Question: I want to make a menu like this :

and here what I have done so far :
'''
<nav class="container site-navigation clearfix">
<ul id="menu-main-menu" class="main-menu">
<li id="menu-item-7" class="current-menu-item current_page_item">
<a href="http://localhost/artech/">Home</a>
</li>
<li id="menu-item-50" class="menu-item menu-parent-item">
<a href="http://localhost/artech/teaching/">Teaching</a>
<div class="sub-menu-outer">
<div class="sub-menu-inner">
<ul class="sub-menu">
<li id="menu-item-75" class="menu-item">
<a href="http://localhost/artech/teaching/description/">Description</a>
</li>
<li id="menu-item-84" class="menu-item">
<a href="http://localhost/artech/teaching/papers/">Papers</a>
</li>
<li id="menu-item-82" class="menu-item">
<a href="http://localhost/artech/teaching/tasks/">Tasks</a>
</li>
<li id="menu-item-83" class="menu-item">
<a href="http://localhost/artech/teaching/log-in/">Log In
</a>
</li>
</ul>
</div>
</div>
</li>
<li id="menu-item-21" class="menu-item">
<a href="http://localhost/artech/creative-technology/">Creative Technology</a>
</li>
<li id="menu-item-20" class="menu-item">
<a href="http://localhost/artech/blog/">Blog</a></li>
<li id="menu-item-19" class="menu-item"><a href="http://localhost/artech/bio/">Bio</a>
</li>
<li id="menu-item-18" class="menu-item">
<a href="http://localhost/artech/contact/">Contact</a>
</li>
</ul>
</nav>
'''
and the css :
'''
ul{list-style: none; padding: 0; margin: 0;}
nav{
background: url(http://img29.imageshack.us/img29/3563/6s9a.png) repeat-x bottom left;
height: 44px;
}
#menu-main-menu > li{position: relative; float:left;}
#menu-main-menu > li:not(:first-child){
margin-left: 70px;
}
#menu-main-menu li a{color: #000000; line-height: 35px;}
#menu-main-menu .current-menu-item a,#menu-main-menu .current_page_item a, #menu-main-menu > li:hover a{
font-weight: 700;
}
#menu-main-menu > li:hover ul.sub-menu li a{
font-weight: 400;
}
#menu-main-menu > li:hover ul.sub-menu li:hover a{
font-weight: 700;
}
.sub-menu-outer{background: url(http://img12.imageshack.us/img12/5050/3g1y.png) repeat-y top right #FFFFFF;
} /* two line stripe y*/
.sub-menu-inner{
background: url(http://img12.imageshack.us/img12/5050/3g1y.png) repeat-y top left;
} /* two line stripe y*/
.sub-menu{
background: url(http://img29.imageshack.us/img29/3563/6s9a.png) repeat-x bottom left;
} /* one line stripe x*/
.sub-menu > li{
padding: 5px 15px;
text-align: center;
}
#menu-main-menu > li.menu-parent-item .sub-menu-outer {
display: none;
float: left;
position: absolute;
left: 0;
top: 0;
margin-top: 35px;
}
#menu-main-menu > li.menu-parent-item:hover > .sub-menu-outer{
display: block;
z-index: 1000;
}
'''
<URL>
I have the follow problems that couldn't solve my self :
1. The right and left y-stripes has to start form the begging of parent li and ending at the end of the sub-menu without covering (I have a white background) the parent's li word / page link.
2. The x-stripe at the bottom of the sub-menu has to be over the left and right stripes as the foto shows
3. The sub-menu has to be centered base the widht of parent
Is it possible to solve all this only with css or I have to use jquery. I try a lot especially with the positions but couldn't achieve the desired results.
Any help is very appreciate.
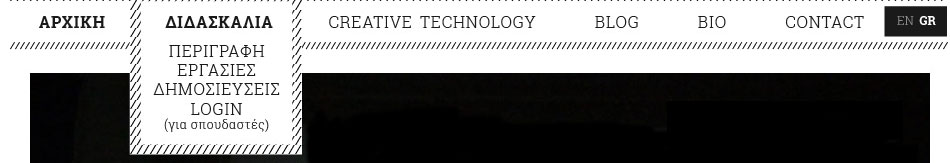
Answer: I manage to solve it somehow. I change my html markup to :
'''
<li id="menu-item-22" class="menu-item menu-item-type-post_type menu-item-object-page menu-item-has-children menu-parent-item menu-item-22">
<a href="http://localhost/artech/teaching/">Teaching</a>
<div class="sub-menu-wrapper" style="margin-left: -75px;"> // This style has been put by jquery
<ul class="sub-menu">
<li id="menu-item-75" class="menu-item menu-item-type-post_type menu-item-object-page menu-item-75">
<a href="http://localhost/artech/teaching/description/">Description</a>
</li>
// more li's here
</ul>
</div>
</li>
'''
the css :
'''
.sub-menu-wrapper{
background: url(../img/stripe.png) repeat-x bottom left #FFFFFF;
padding-bottom: 9px;
}
.sub-menu-wrapper ul.sub-menu{
background: url(../img/double-stripe.png) repeat-y top right;
}
.sub-menu-wrapper ul.sub-menu > li{
padding: 5px 15px;
text-align: center;
background: url(../img/double-stripe.png) repeat-y top left;
}
.sub-menu-wrapper ul.sub-menu li:first-child{
padding-top: 36px;
}
#menu-main-menu > li.menu-parent-item .sub-menu-wrapper {
display: none;
width: 115%;
min-width: 150px;
float: left;
position: absolute;
left: 50%;
top: -28px;
margin-top: 35px;
z-index: 40;
}
#menu-main-menu > li.menu-parent-item:hover > .sub-menu-wrapper{
display: block;
z-index: 10;
}
#menu-main-menu > li.menu-parent-item a{
position: relative;
z-index: 50;
}
'''
and lastly the js :
'''
$(".menu-parent-item").hover(function(){
var subMenu = $(this).children(".sub-menu-wrapper");
var parentWidth = $(this).width();
var subMenuWidth = parentWidth * 1.15; // because .sub-menu-wrapper width is 115%
var margin = 0;
if(subMenuWidth <= 150){
margin = -75;
}else{
margin = (( subMenuWidth / 2 )) *(-1);
}
subMenu.css("margin-left", margin);
});
'''
I couldn't find a css way (except to add a div with min-width and fake a min-margin) to center the submenu so I did it with jquery.